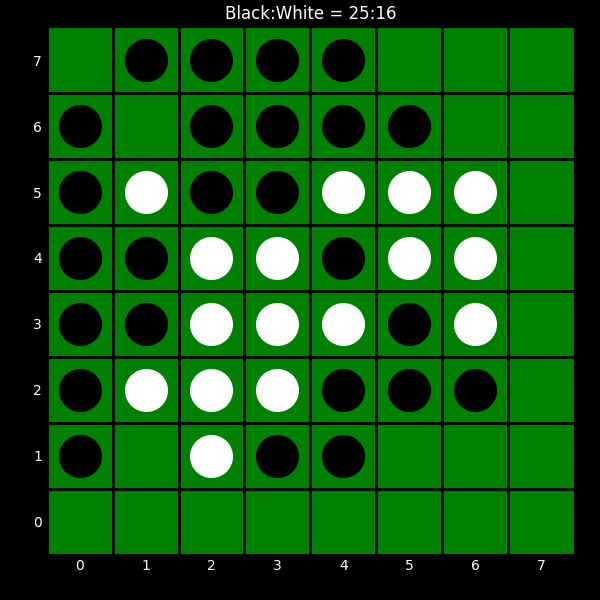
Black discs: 25
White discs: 16